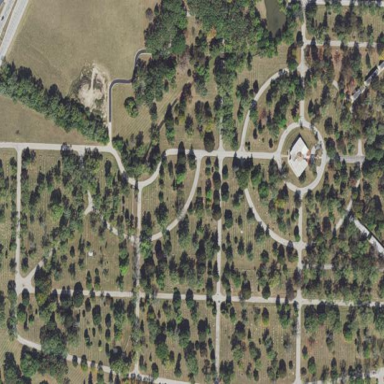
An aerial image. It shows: Cemetery.